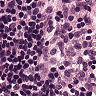
Metastatic tissue present: no